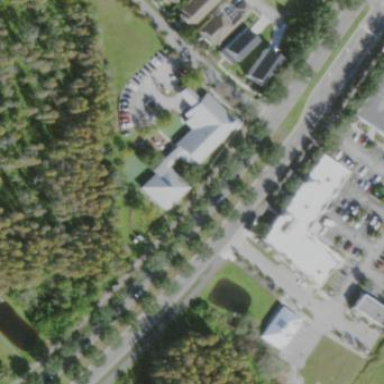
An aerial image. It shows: Kindergarten building.